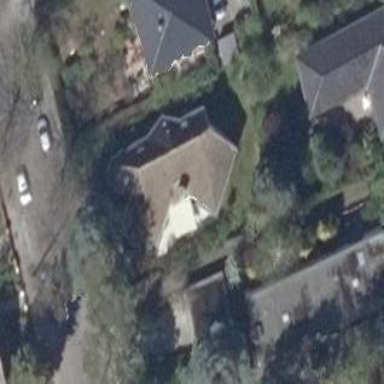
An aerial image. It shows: Residential building with saltbox roof shape.